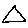
Label: triangle